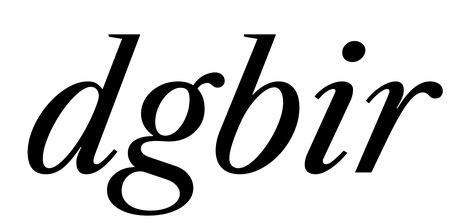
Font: LibreCaslonText-Italic_Italic